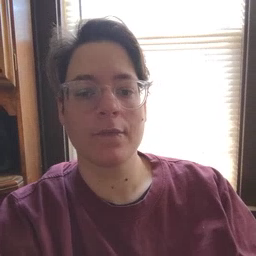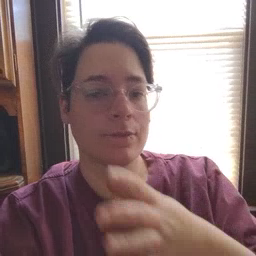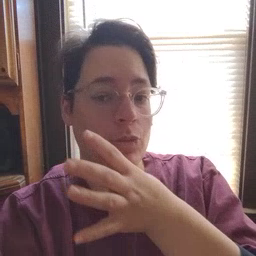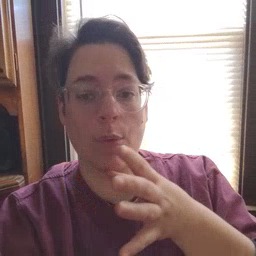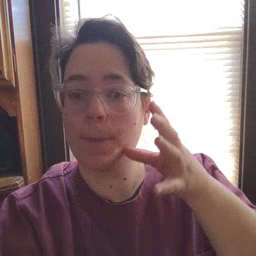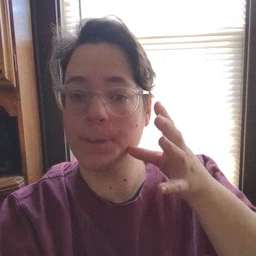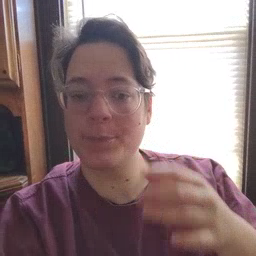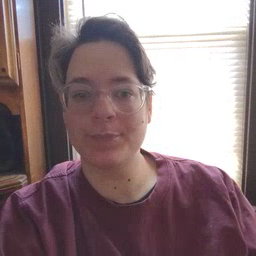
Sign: farm